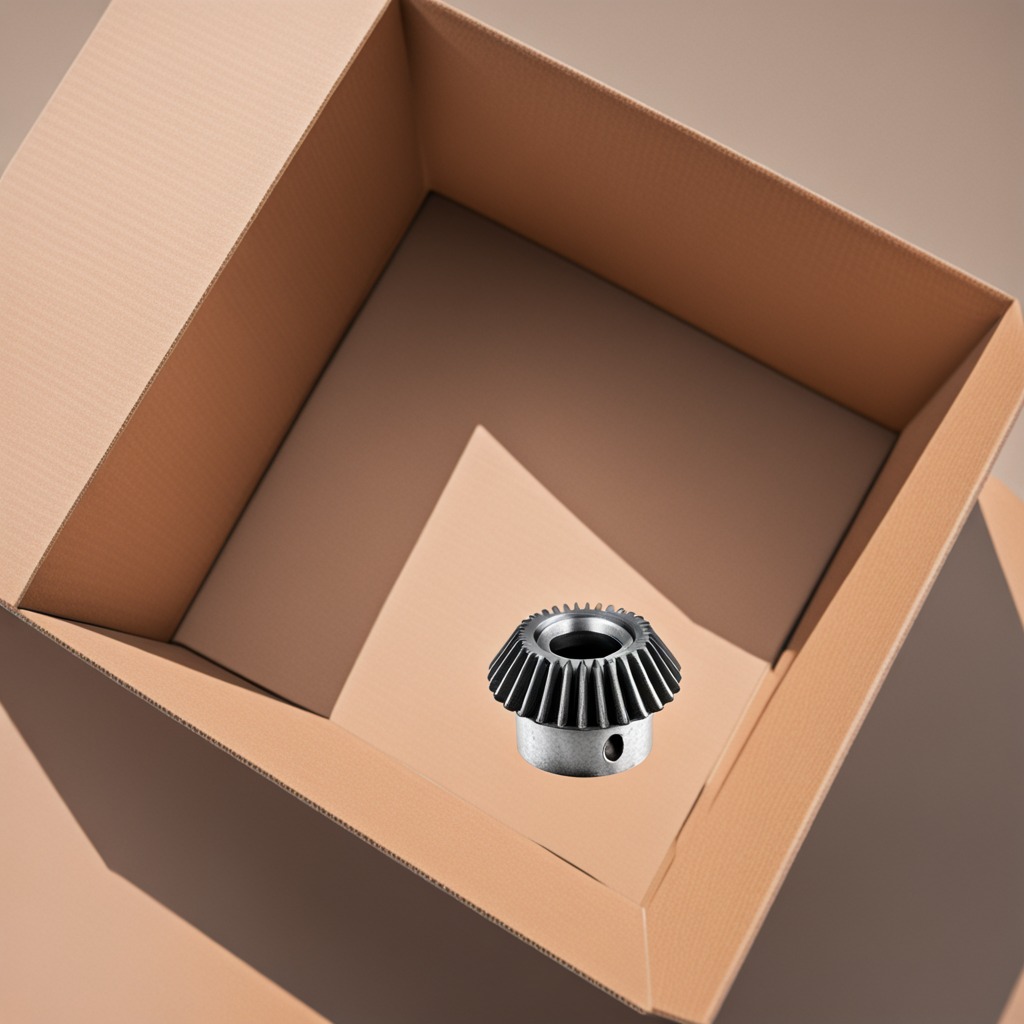
A steel gear with teeth is lying on the cardboard box surface in an outdoor workshop during daytime bright natural light soft shadows slightly creased but